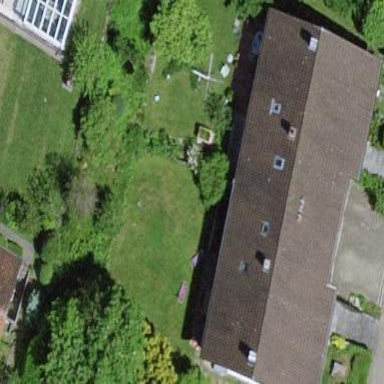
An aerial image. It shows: Semidetached house.